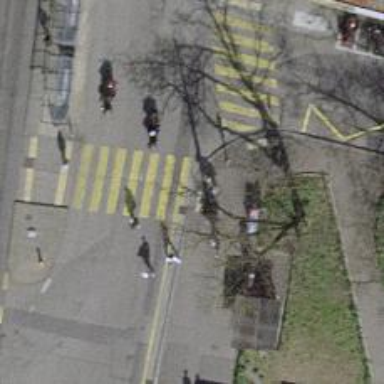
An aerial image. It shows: Kerb barrier.